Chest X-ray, AP view. Patient: 49 years old, sex M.
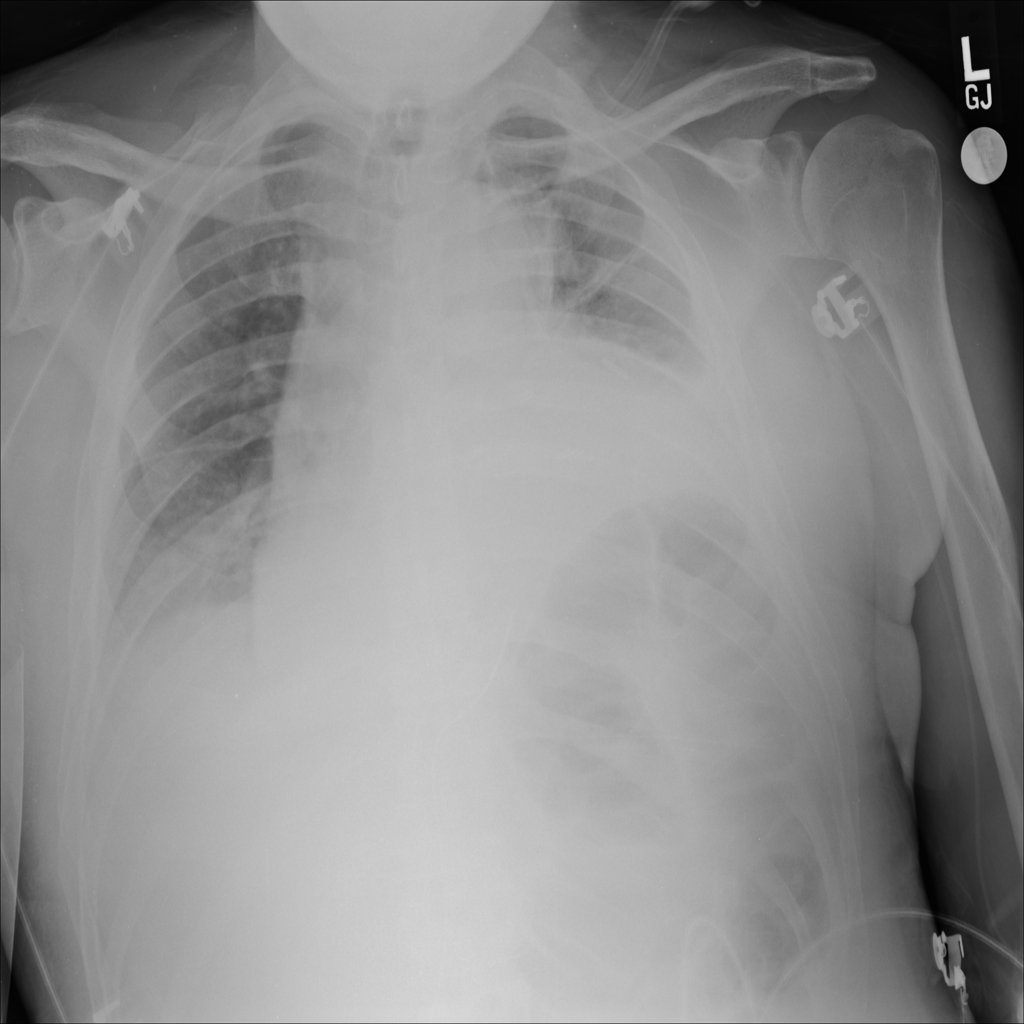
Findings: No Finding